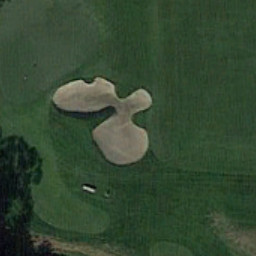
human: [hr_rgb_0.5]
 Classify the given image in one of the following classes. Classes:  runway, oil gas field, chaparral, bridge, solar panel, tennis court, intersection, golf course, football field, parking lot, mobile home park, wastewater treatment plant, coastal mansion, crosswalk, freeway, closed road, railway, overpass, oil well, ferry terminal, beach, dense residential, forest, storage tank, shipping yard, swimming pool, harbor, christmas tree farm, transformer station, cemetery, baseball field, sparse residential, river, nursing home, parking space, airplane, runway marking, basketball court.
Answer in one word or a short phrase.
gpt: golf course